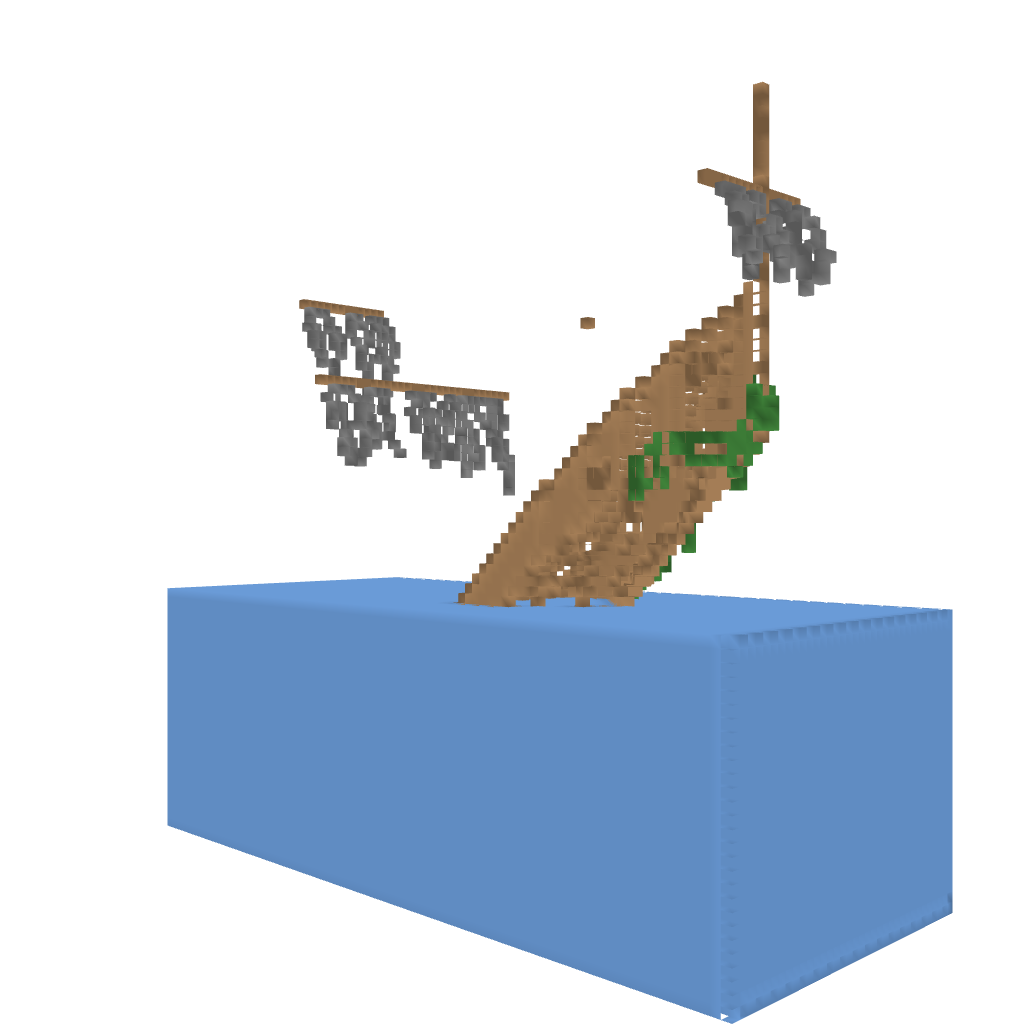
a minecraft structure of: Sinking Ship by LecoRubb bad low quality